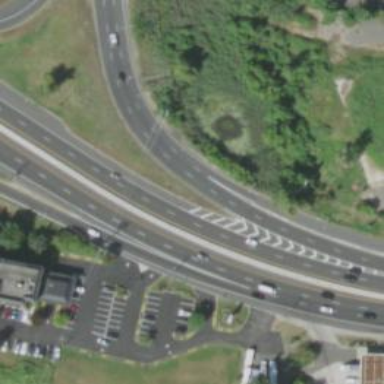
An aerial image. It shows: Trunk link highway.